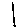
Label: line